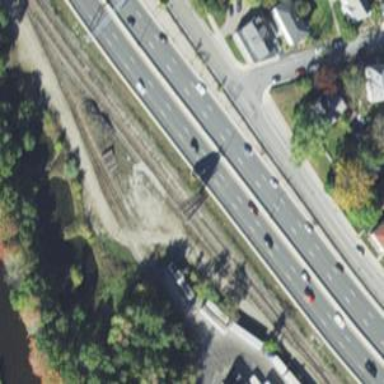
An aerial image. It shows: Railway siding for service.